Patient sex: F
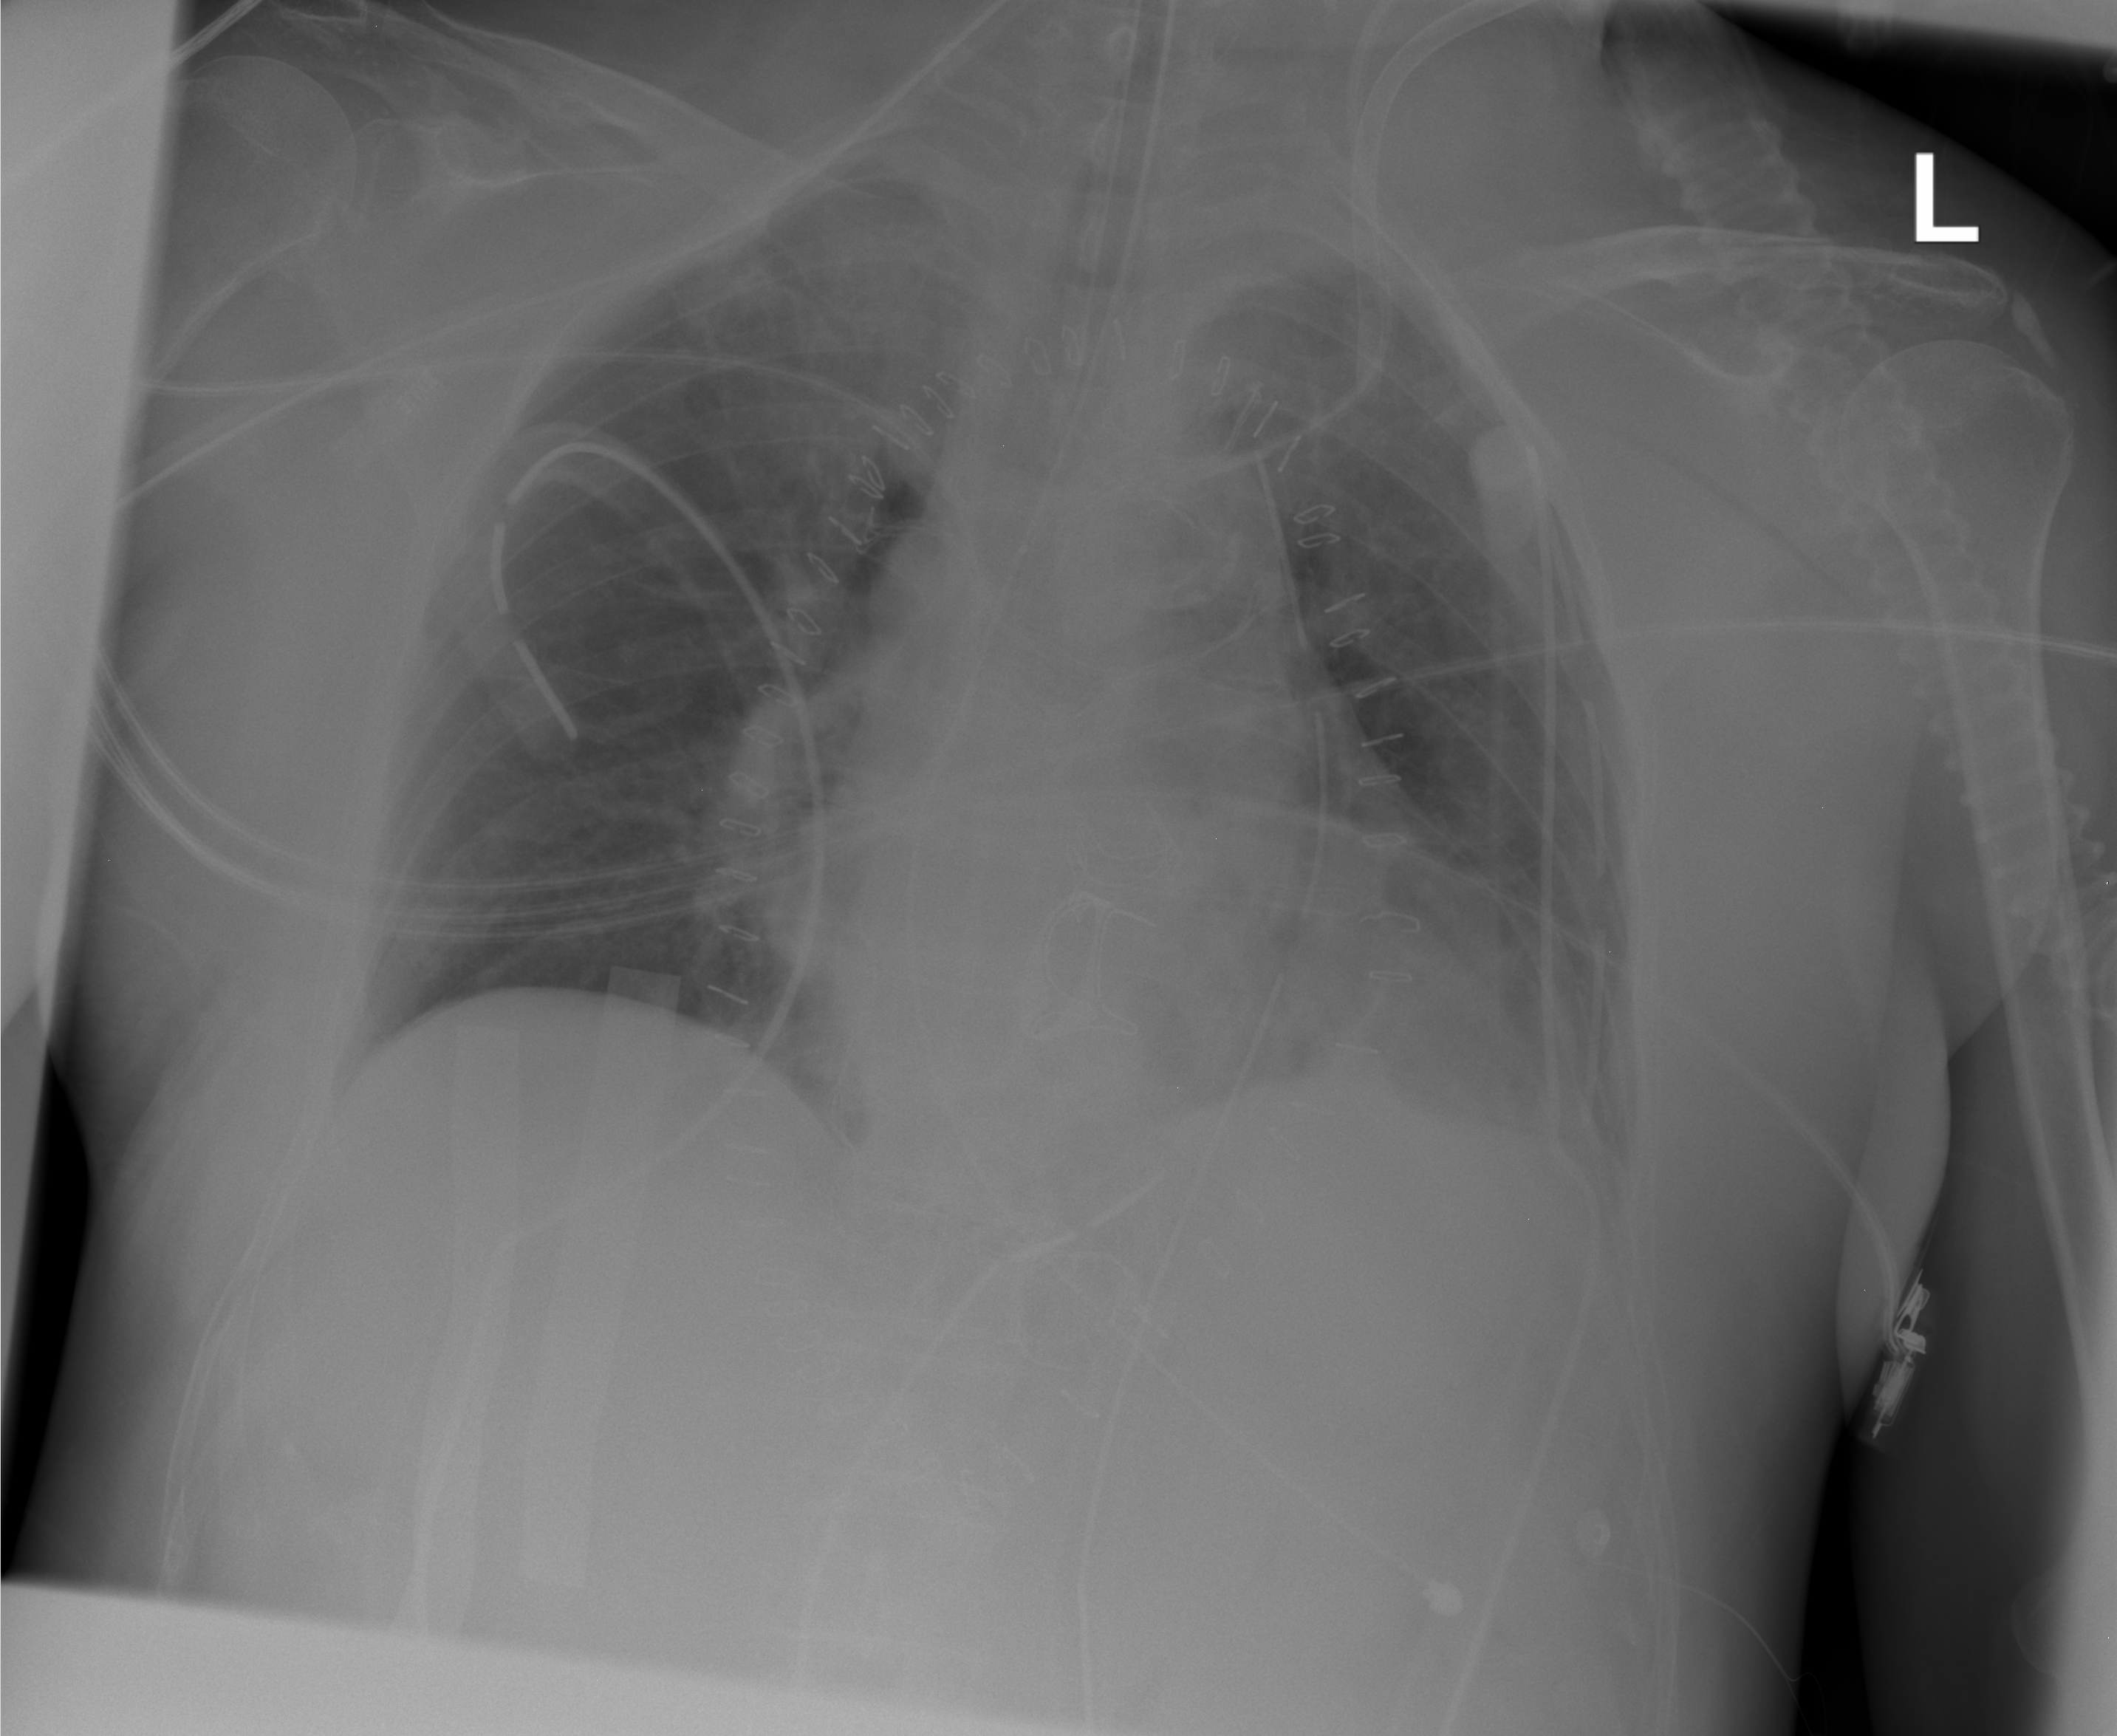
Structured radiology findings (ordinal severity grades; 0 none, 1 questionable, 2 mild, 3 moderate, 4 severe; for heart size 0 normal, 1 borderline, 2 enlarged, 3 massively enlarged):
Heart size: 0
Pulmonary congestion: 0
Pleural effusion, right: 0
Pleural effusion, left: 1
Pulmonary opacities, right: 0
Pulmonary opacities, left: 0
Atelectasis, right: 0
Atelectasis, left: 2